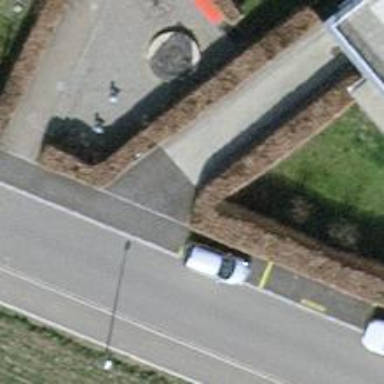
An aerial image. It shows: Hedge acting as barrier.